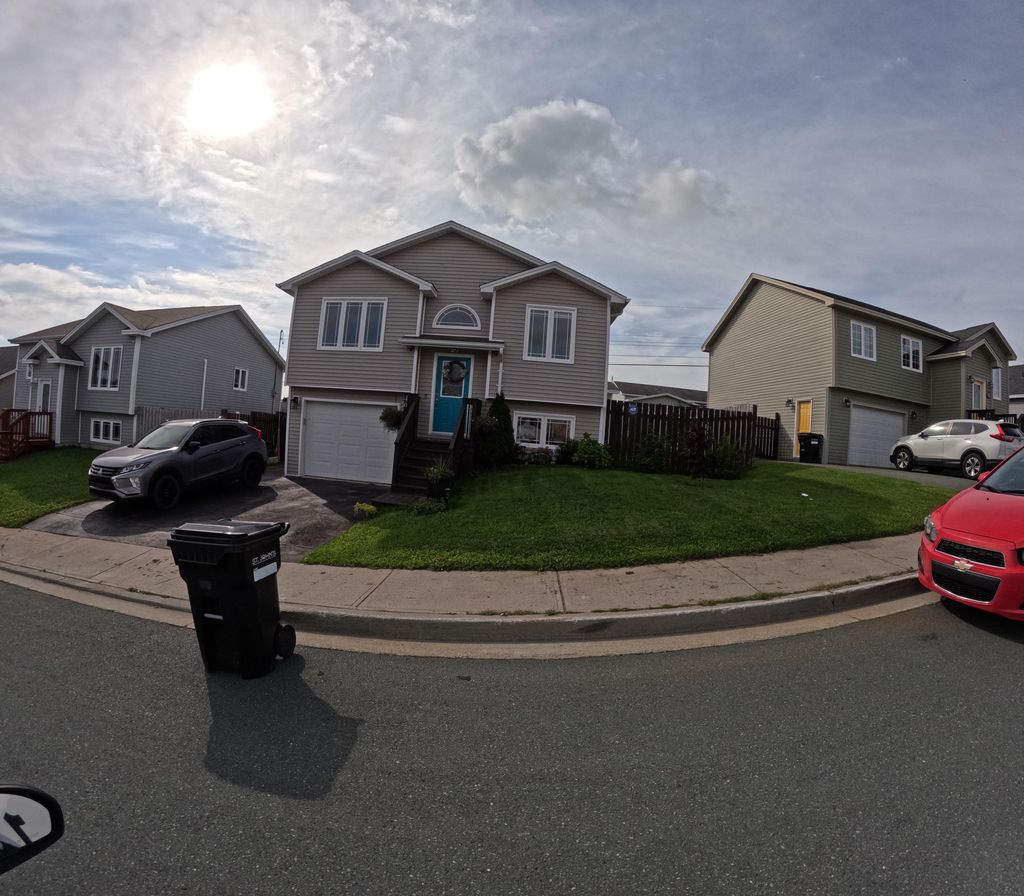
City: st_johns